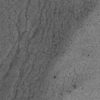
Label: not_dusty